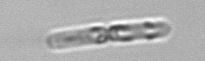
Label: Cerataulina_pelagica